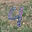
Label: 4